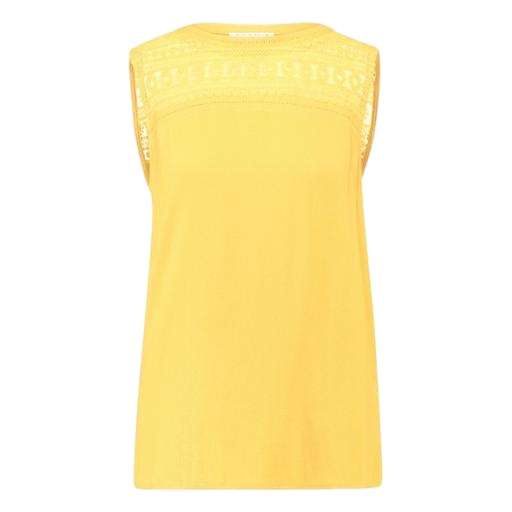
sleeveless top lace, sleeveless high neck top, sleeveless tee, white background